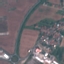
Label: Highway